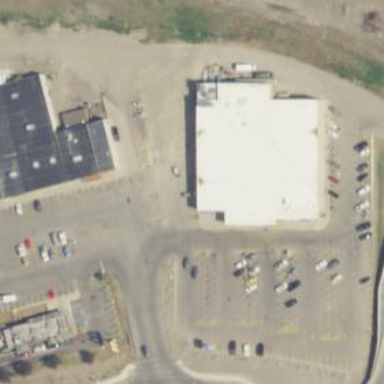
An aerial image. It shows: Supermarket building.